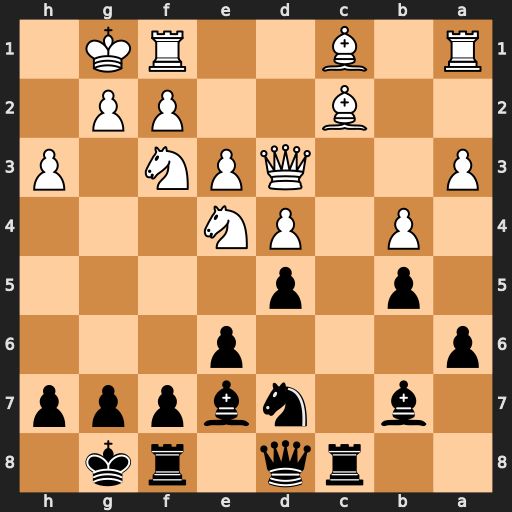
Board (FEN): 2rq1rk1/1b1nbppp/p3p3/1p1p4/1P1PN3/P2QPN1P/2B2PP1/R1B2RK1
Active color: b
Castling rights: -
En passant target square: -
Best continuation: dxe4 Qxe4 Bxe4